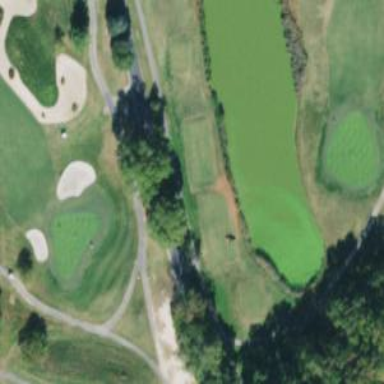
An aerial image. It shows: Path for both road and golf.